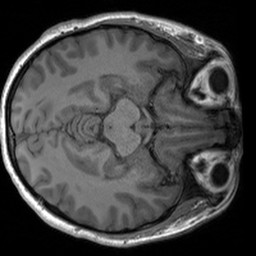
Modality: T1w
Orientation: axial
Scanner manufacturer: siemens
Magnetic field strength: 3 T
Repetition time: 1.54 s
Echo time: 0.00234 s